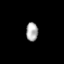
Tissue: prostate
Cell type: Endothelial cells
Senescence score: 0.7269
Nuclear area (px): 218
Mean DAPI intensity: 170.289